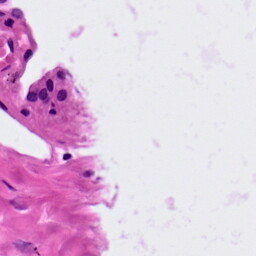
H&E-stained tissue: Lung